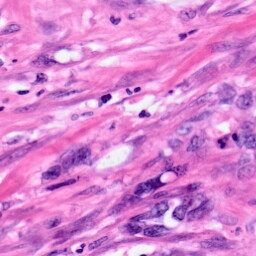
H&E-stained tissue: Pancreatic